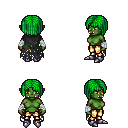
a pixel art fantasy rpg character, female body template, orc, green skin, black tattered cape, gold greaves, green pageboy hairstyle, white cloth bandages, metal boots, four views (front, back, left, right), 2x2 character sprite sheet, small pixel art, hard edges, no anti-aliasing